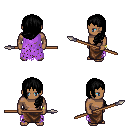
a pixel art fantasy rpg character, male body template, human, dark skin, maroon tattered cape, robe skirt, black left-swept hairstyle, bracelets, spear, four views (front, back, left, right), 2x2 character sprite sheet, small pixel art, hard edges, no anti-aliasing